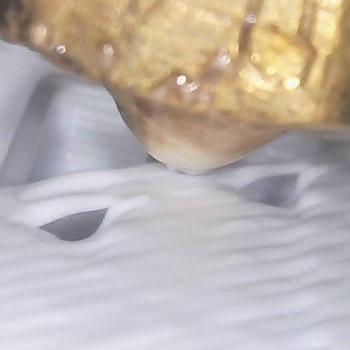
Flow rate: 141%